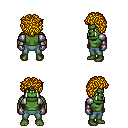
a pixel art fantasy rpg character, male body template, orc, green skin, steel arm armor, teal pants, blonde curly afro hairstyle, metal gloves, four views (front, back, left, right), 2x2 character sprite sheet, small pixel art, hard edges, no anti-aliasing